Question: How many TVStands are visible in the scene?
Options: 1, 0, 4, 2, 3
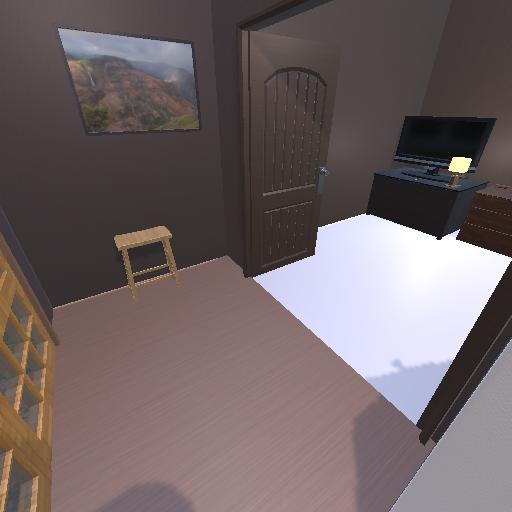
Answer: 1